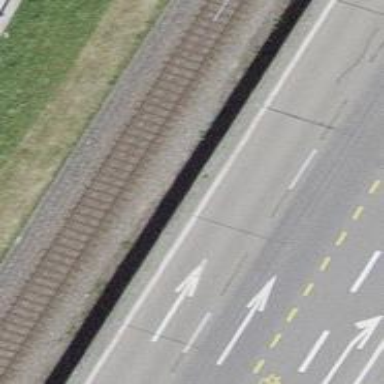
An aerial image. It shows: Asphalt trunk highway with designated cycle lane.